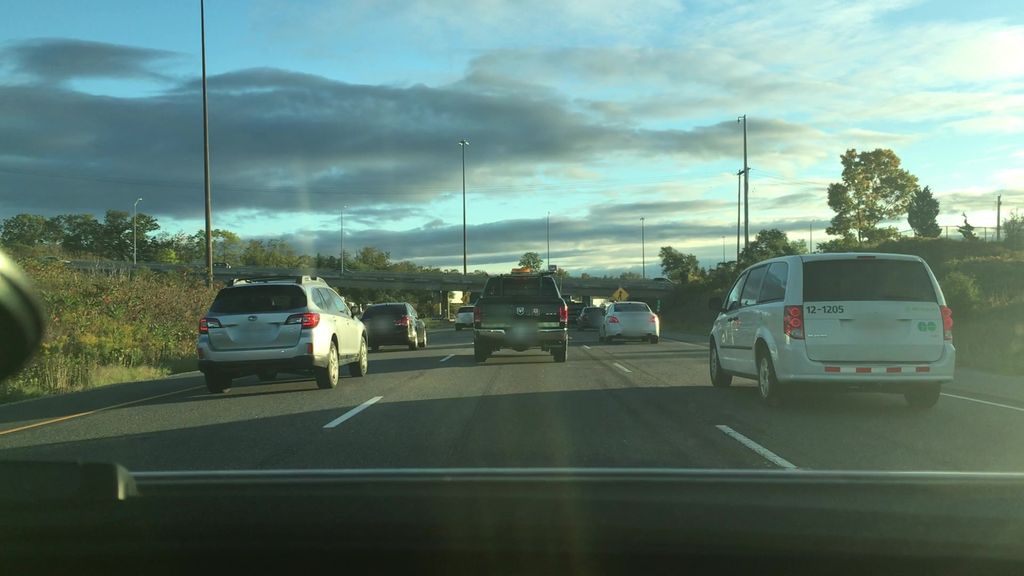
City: hamilton